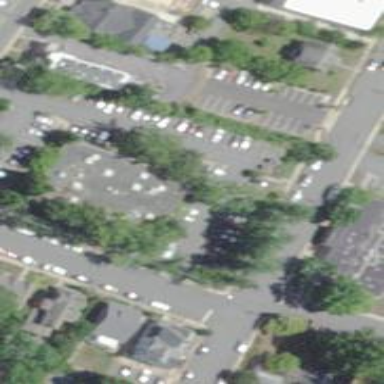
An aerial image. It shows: Office building.